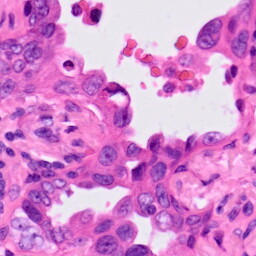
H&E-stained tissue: Lung